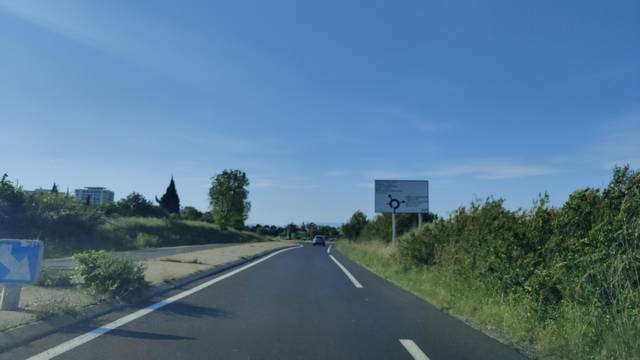
Region: France
Coordinates: 42.676, 2.913